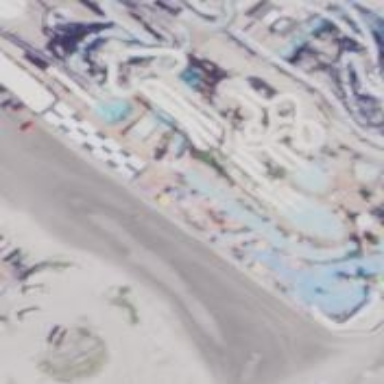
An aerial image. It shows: Water slide attraction.